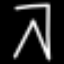
Label: pants